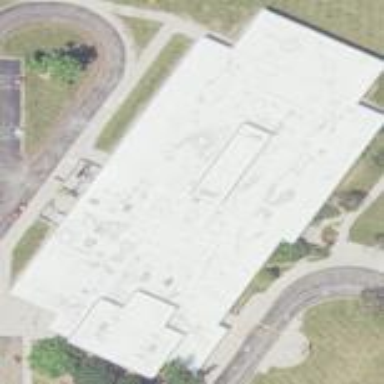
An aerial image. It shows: School building.